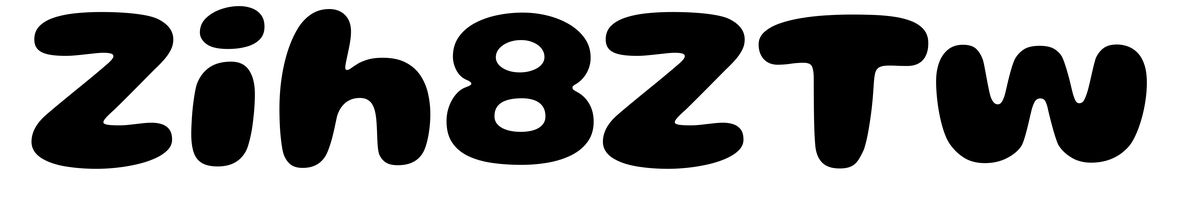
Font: Gluten_Bold